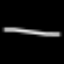
Label: line